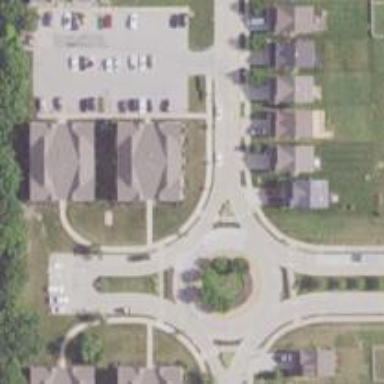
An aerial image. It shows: Roundabout.